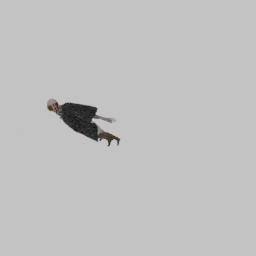
Label: people